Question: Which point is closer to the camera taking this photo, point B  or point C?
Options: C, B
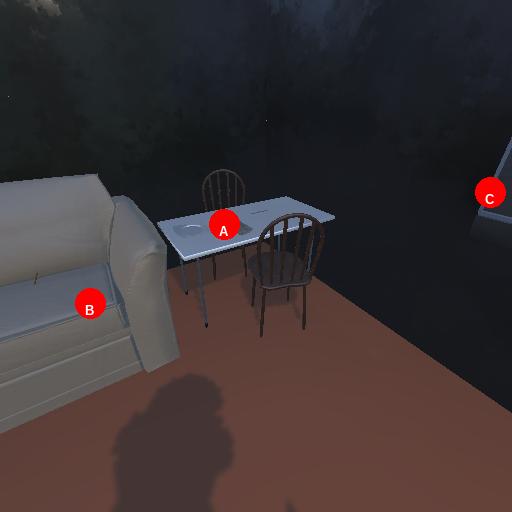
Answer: C